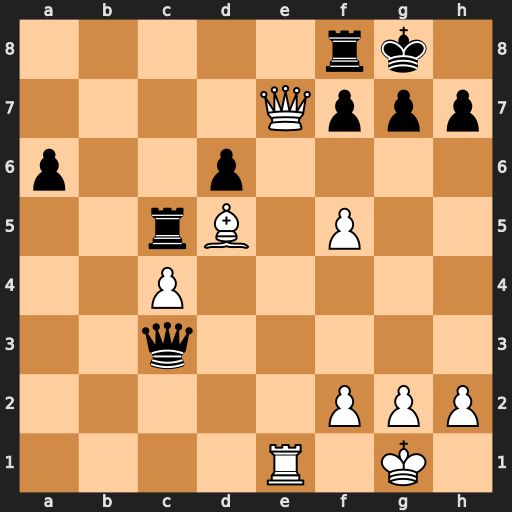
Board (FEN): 5rk1/4Qppp/p2p4/2rB1P2/2P5/2q5/5PPP/4R1K1
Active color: w
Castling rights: -
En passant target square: -
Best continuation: Qxf7+ Rxf7 Re8#